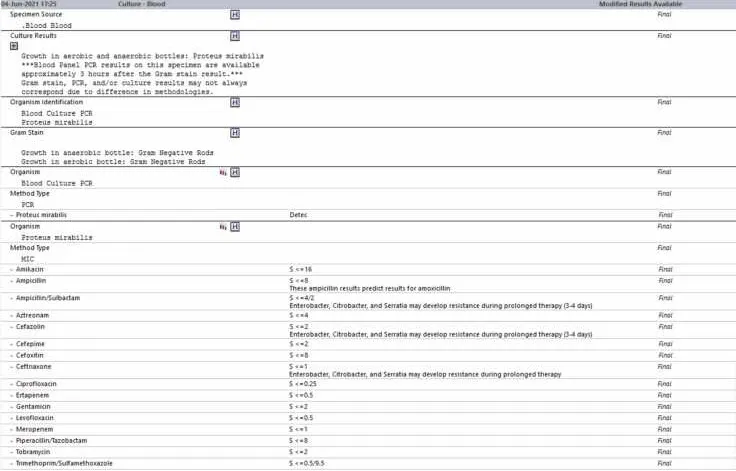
Blood cultures with sensitivities.
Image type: chart (chart)